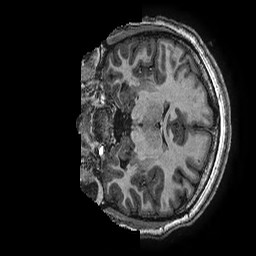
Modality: T1w
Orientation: coronal
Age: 13
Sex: female
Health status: ill
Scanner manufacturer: ge
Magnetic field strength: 3 T
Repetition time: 0.00766 s
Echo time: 0.003476 s